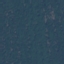
Land use / land cover class: Forest